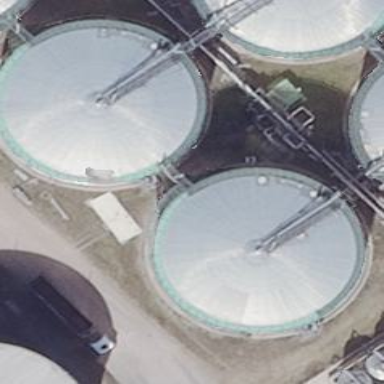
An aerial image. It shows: Storage tank that is man-made.